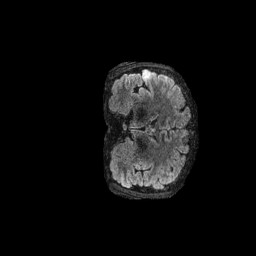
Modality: FLAIR
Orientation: coronal
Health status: ill
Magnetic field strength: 3 T